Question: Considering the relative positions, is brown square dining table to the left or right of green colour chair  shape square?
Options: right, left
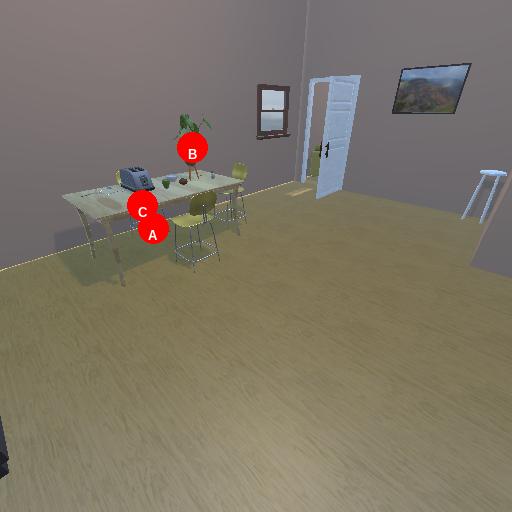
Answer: right